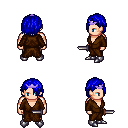
a pixel art fantasy rpg character, male body template, human, light skin, brown robe, gold greaves, blue bangs hairstyle, purple tiara, metal boots, dagger, four views (front, back, left, right), 2x2 character sprite sheet, small pixel art, hard edges, no anti-aliasing